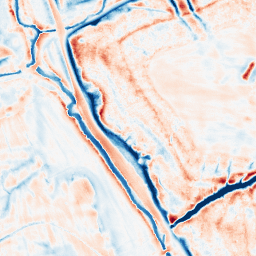
Category: edge_preserving
Decomposition family: bilateral
Decomposition parameters: d: 21
sigma_color: 50
sigma_space: 75
Upsampling method: sinc_hamming
Upsampling parameters: scale: 4
kernel_size: 16
Upsampling scale: 4